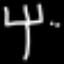
Label: fork